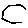
Label: hexagon